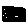
Label: hexagon